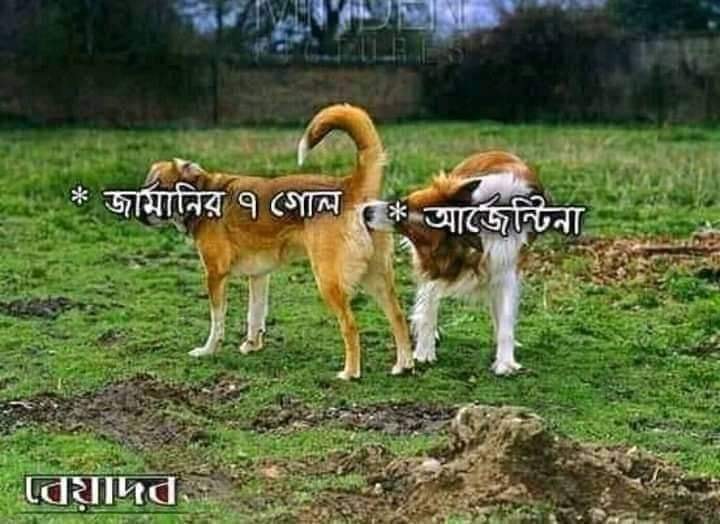
Caption: * জার্মানির ৭ গোল     * আর্জেন্টিনা       বেয়াদব
Label: hate